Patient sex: F
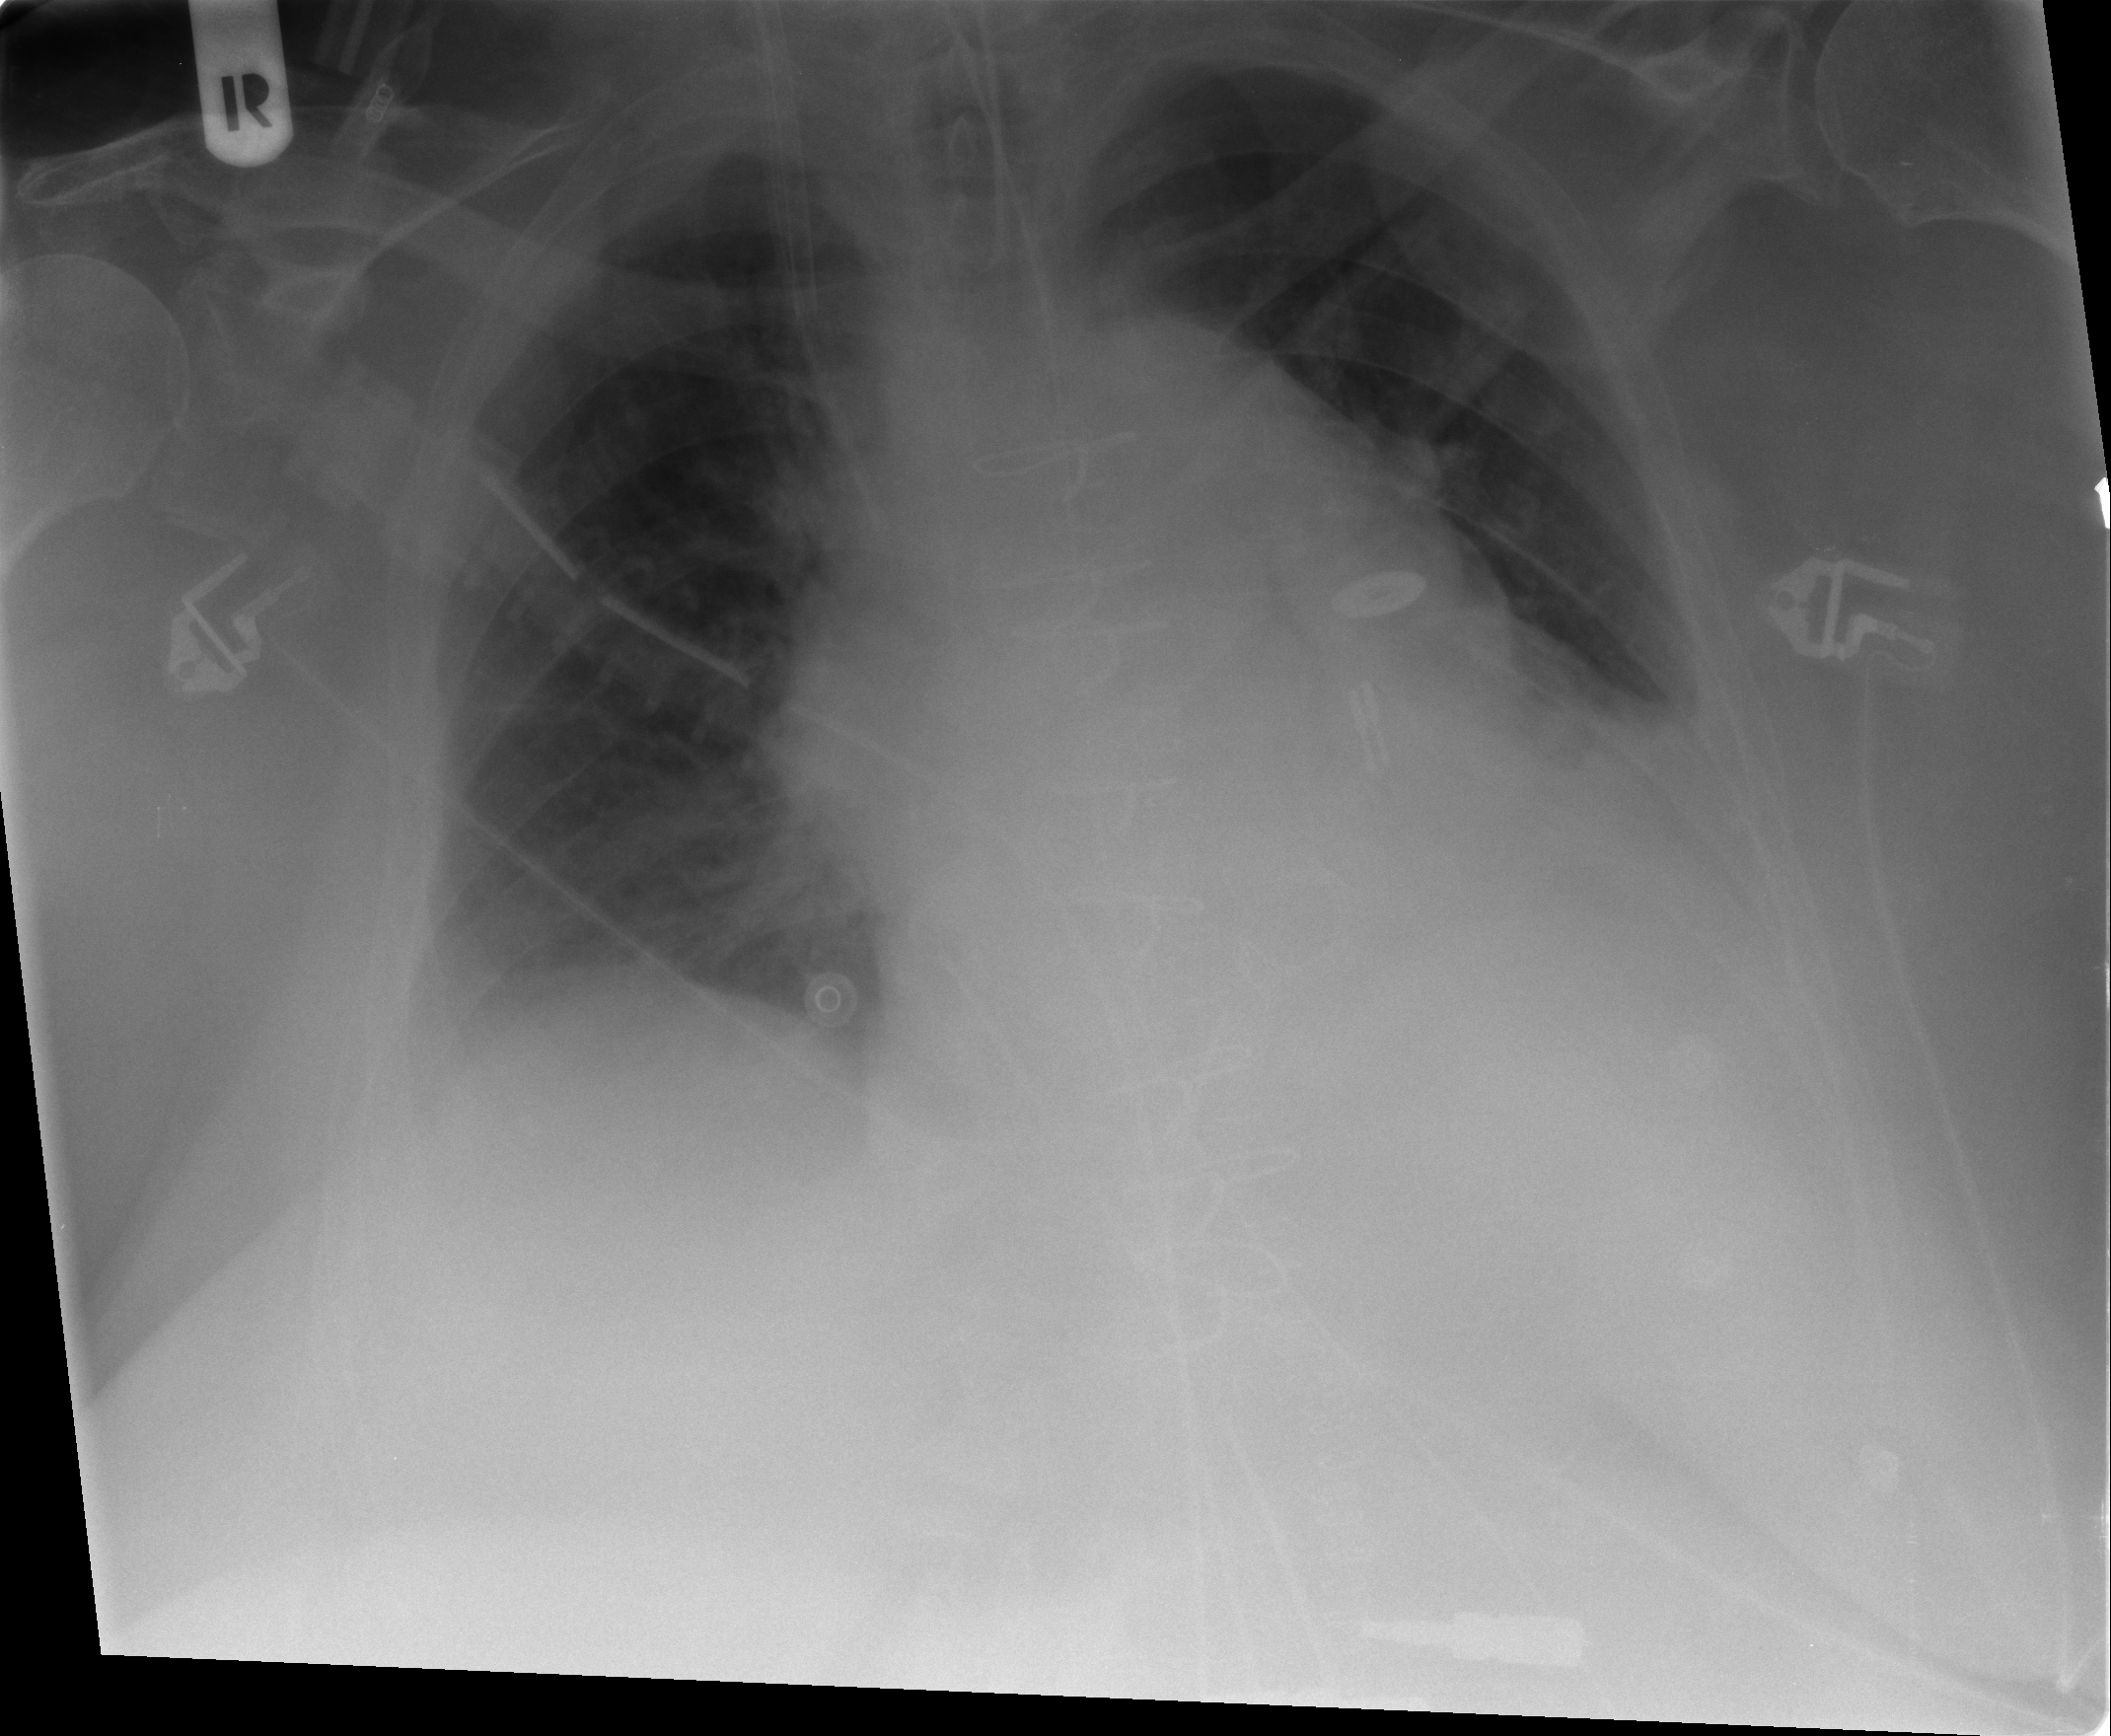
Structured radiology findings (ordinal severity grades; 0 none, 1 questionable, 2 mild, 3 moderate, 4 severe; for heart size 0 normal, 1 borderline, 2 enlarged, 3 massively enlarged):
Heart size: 3
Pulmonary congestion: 3
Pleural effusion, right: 0
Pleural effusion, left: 2
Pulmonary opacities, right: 0
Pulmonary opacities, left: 0
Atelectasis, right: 2
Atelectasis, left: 2